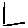
Label: line